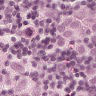
Metastatic tissue present: yes